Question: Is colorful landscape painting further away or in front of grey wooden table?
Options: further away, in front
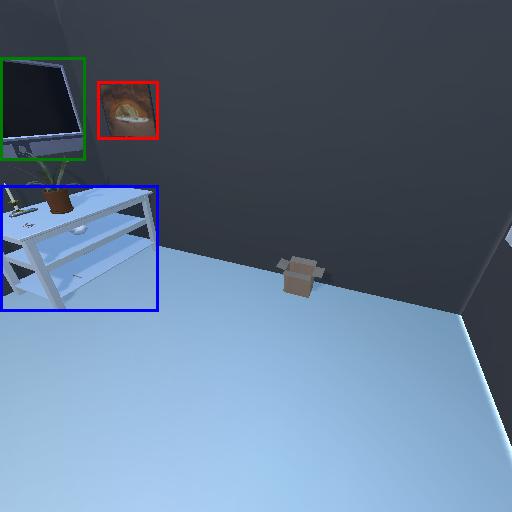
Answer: further away